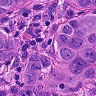
Metastatic tissue present: yes